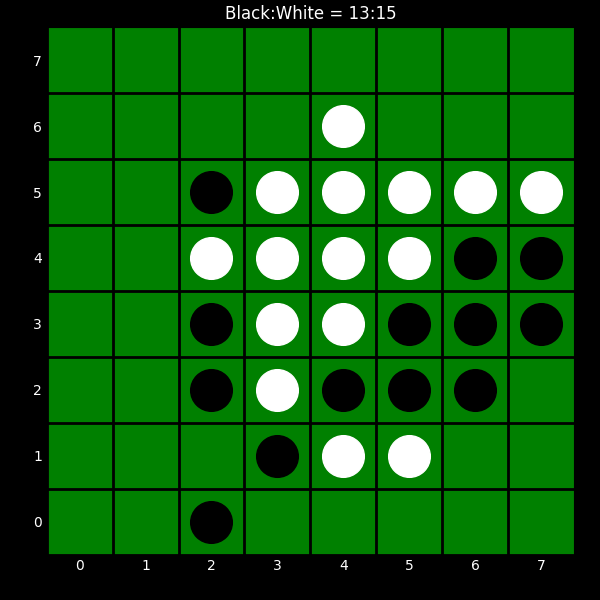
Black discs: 13
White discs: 15